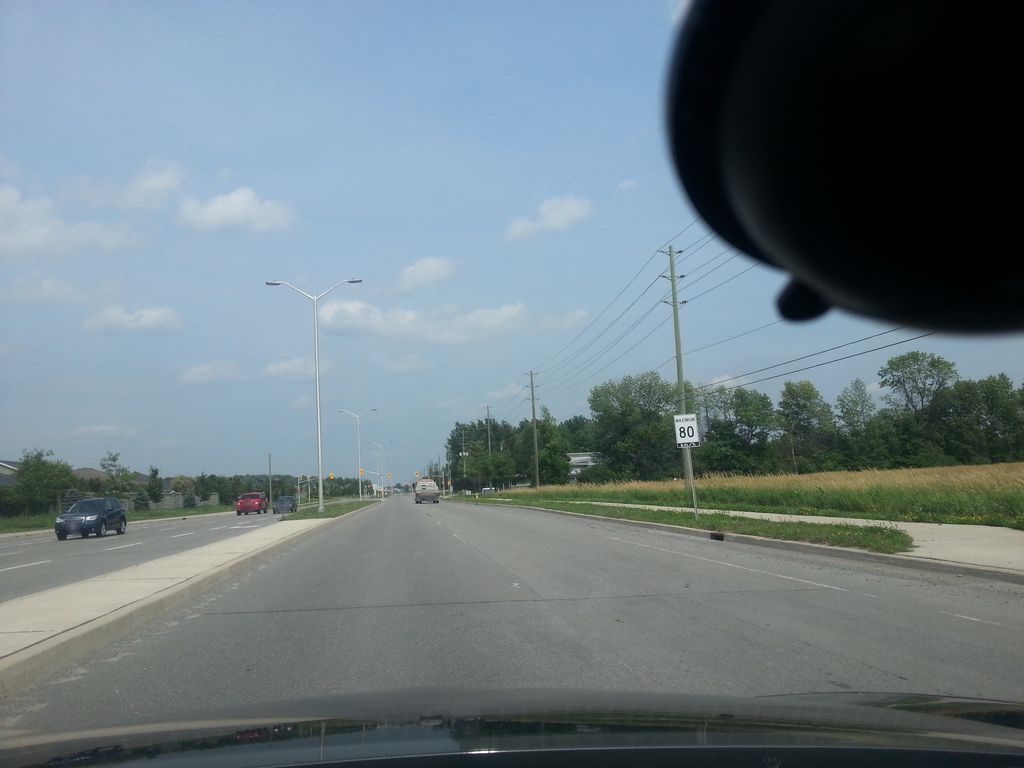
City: ottawa-gatineau